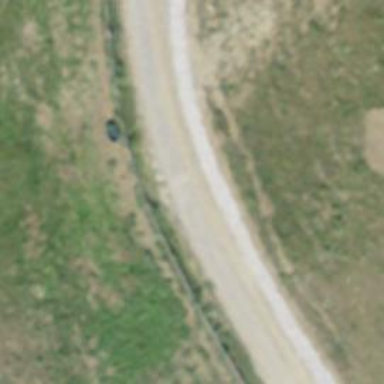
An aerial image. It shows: Unpaved driveway designed for service vehicles.